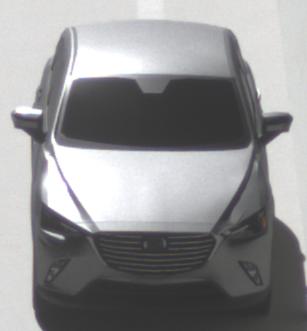
Make: Mazda
Model: CX-3 SKYACTIV-G 120
Detailed model: CX-3 (DK)
Model produced from: 2015/06
Model produced until: 2018/06
Doors: 5
Color: gray
Road condition: dry road
Daytime: midday
Contrast: high contrast